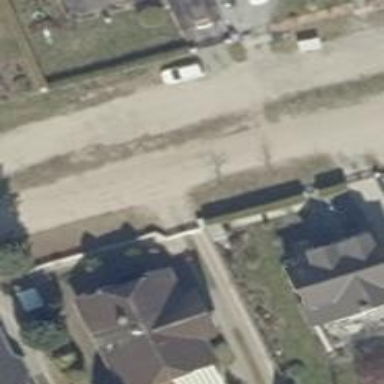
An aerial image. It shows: Residential road.